Current action and preconditions to check: path_clear

Your task: For each precondition in the list above, predict whether it will hold at this action.

Consider the current scene as observed from the mobile robot's camera, and analyze the predicted future states of all dynamic agents (e.g., people, animals, vehicles, or any moving entities) within the NEXT SECOND.

IMPORTANT: Only answer "very likely" if you are absolutely certain—based on strong, clear evidence—that a dynamic agent will violate the precondition in the predicted future state. Do NOT answer "very likely" for unlikely, ambiguous, or low-probability risks.

Ask yourself for each precondition: Is there a high probability, with clear and convincing evidence, that the predicted future states of any dynamic agent will interfere with the predicted future state of the currently executing action within the NEXT SECOND, causing that precondition to fail?

Assess the risk level based on these predictions. Use "likely" or "very likely" if motions create a clear risk of interference.

Use "neutral" or "improbable" if agents are nearby but their predicted paths are clearly diverging or non-conflicting.

Failure Risk Categories: "very improbable", "improbable", "neutral", "likely", "very likely"

Answer Format: Output ONLY the probability_of_failure value from these categories: "very improbable", "improbable", "neutral", "likely", "very likely"

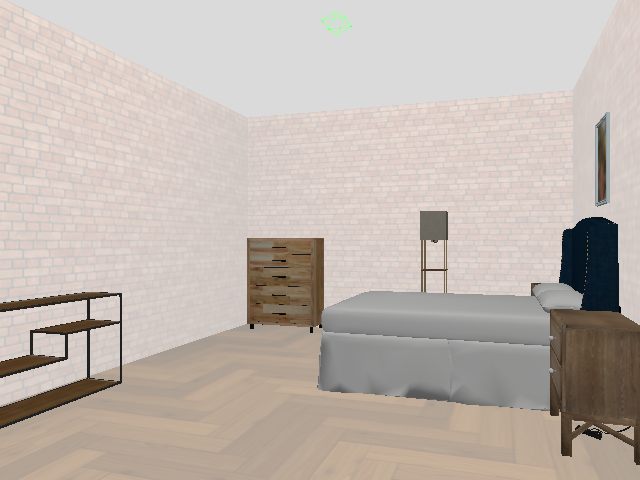

Answer: very improbable